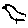
Label: bird